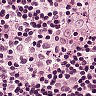
Metastatic tissue present: no